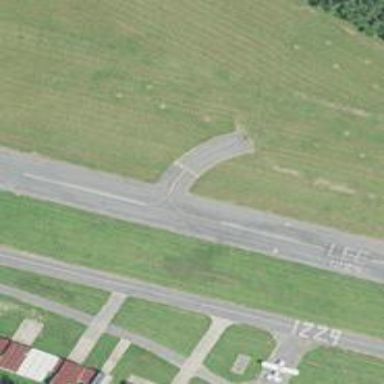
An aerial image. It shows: View of taxiway at the airport.